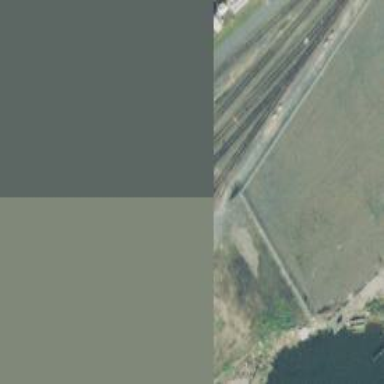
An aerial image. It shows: Railway yard.